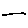
Label: line